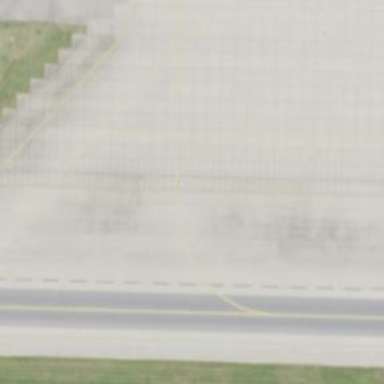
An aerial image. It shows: Image of taxiway at airport.